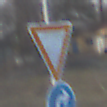
Verkehrszeichen: VorfahrtGewaehren
Zusatzzeichen unten: VorgeschriebeneFahrtrichtungRechts
Umgebung: Outdoor, Suburban
Tageszeit: SunriseSunset
Wetter: PartlyCloudy
Licht: Natural
Jahreszeit: Winter
Kontrast: MediumContrast